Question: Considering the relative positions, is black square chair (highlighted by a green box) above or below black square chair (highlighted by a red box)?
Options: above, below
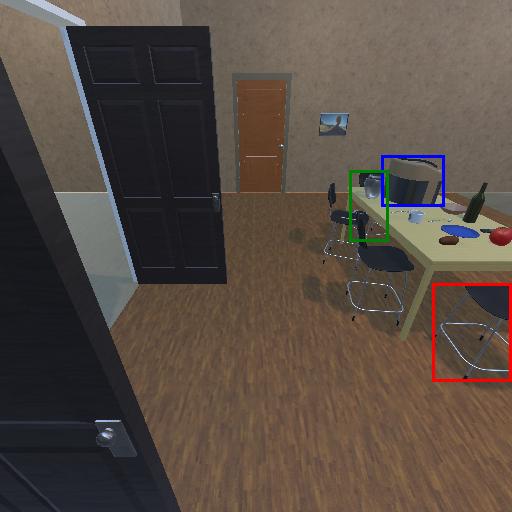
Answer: above